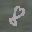
Label: 8